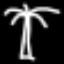
Label: palm tree